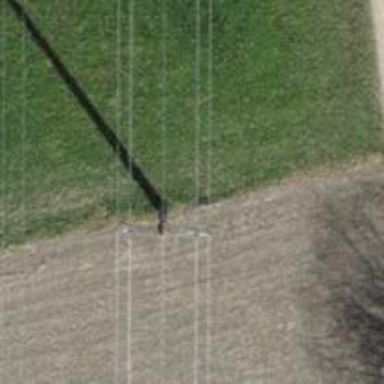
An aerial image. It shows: Power pole.